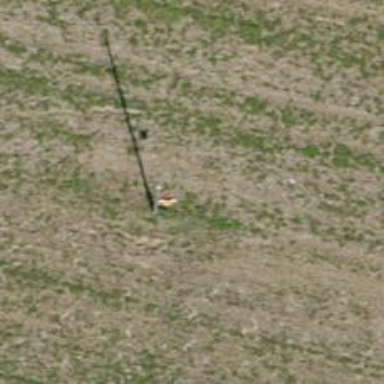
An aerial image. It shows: Pipeline marker.